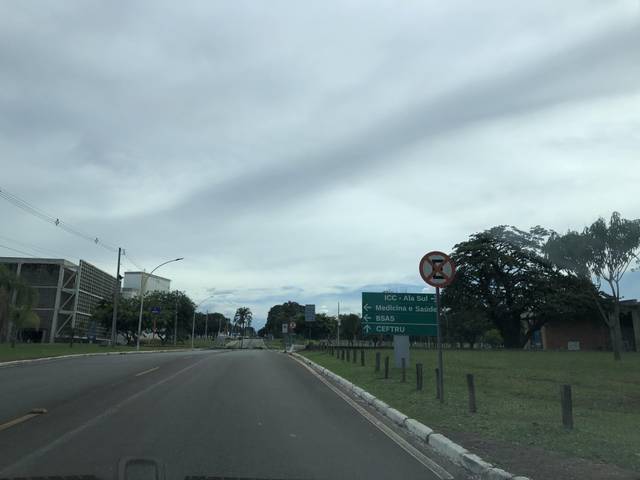
Region: Brazil
Coordinates: -15.765, -47.866